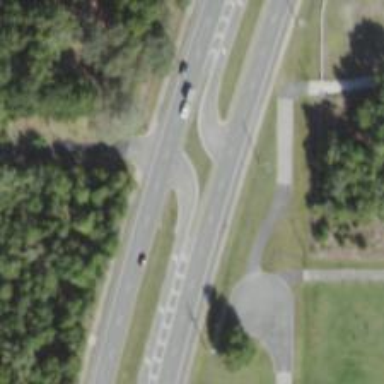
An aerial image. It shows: Asphalt road with primary link designation.